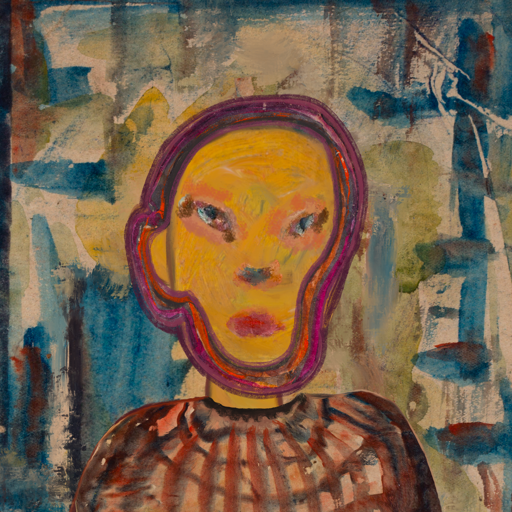
Background: Orphan, Head And Neck Front: After_Raid, Face Front: Boggyland, Bust: Orphan, Hair Front: Hypocrite, Head Accessory: Blank, Second Necklace: Blank, Necklace: Blank, Baby: Blank